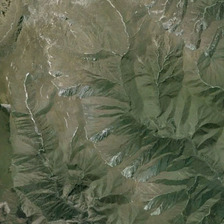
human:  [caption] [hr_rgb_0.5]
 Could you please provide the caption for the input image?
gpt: it is a piece of green mountain .

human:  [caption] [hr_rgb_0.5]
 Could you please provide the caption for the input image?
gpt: it is a piece of green mountain .

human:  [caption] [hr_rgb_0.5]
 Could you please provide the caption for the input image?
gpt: it is a piece of green mountain .

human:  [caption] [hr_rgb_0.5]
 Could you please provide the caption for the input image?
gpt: it is a piece of green mountain .

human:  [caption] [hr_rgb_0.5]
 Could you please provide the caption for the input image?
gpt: it is a piece of green mountain .